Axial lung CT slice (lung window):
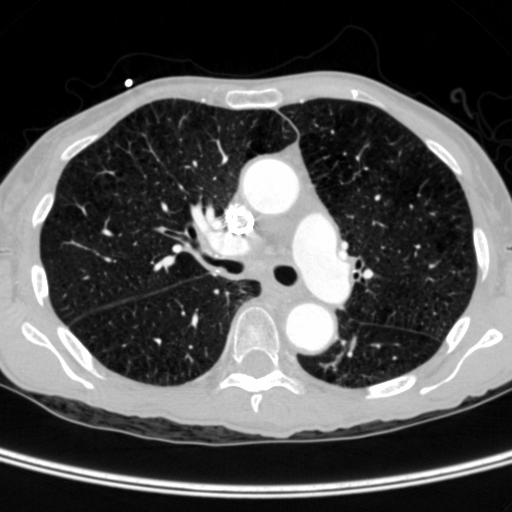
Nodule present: no